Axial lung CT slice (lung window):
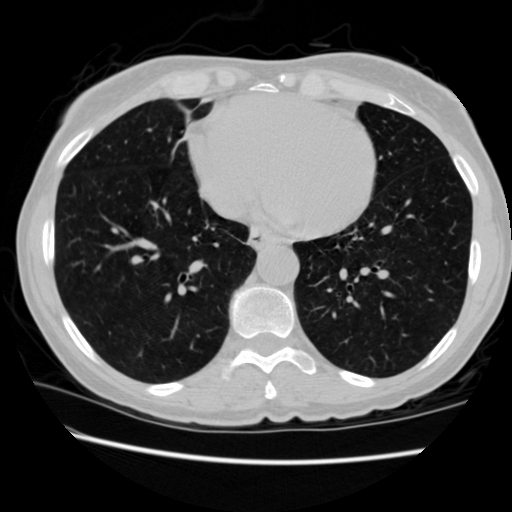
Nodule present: no